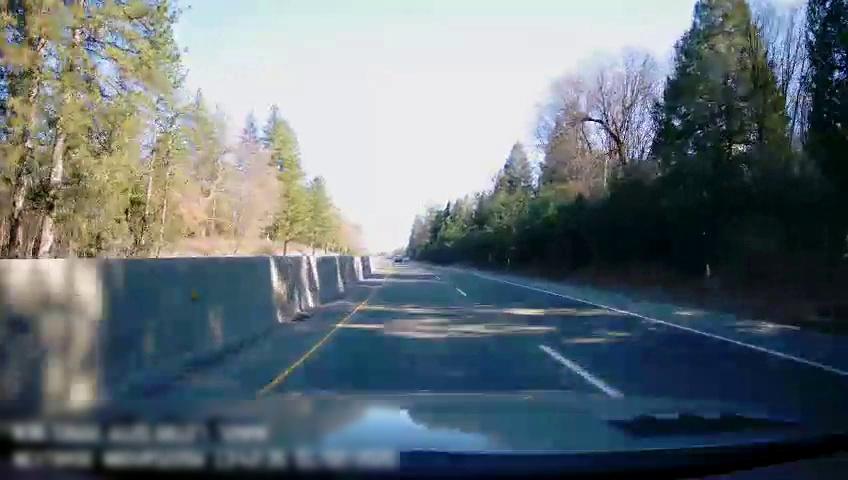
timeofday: Day
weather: Sunny
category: Drivable Space
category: Lanes | Alternate Lane
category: Lanes | Current Lane
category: Lanes | Alternate Lane